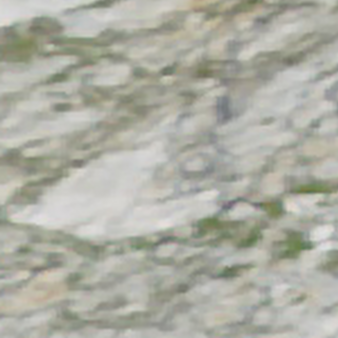
Label: other